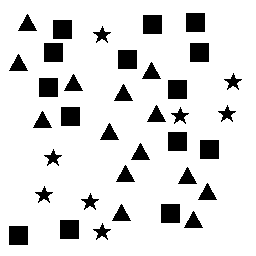
Squares: 14
Triangles: 14
Stars: 8
Total shapes: 36